Question: Recently, I have been working on an application. The goal of the application is to show you your last 10 photos taken in the Today view of the Notification Center, among other things. The application works perfectly in the iOS Simulator, but as soon as I put it on a real device for testing, it fails. It returns the error:
'''
fatal error: Unexpected nil while unwrapping an Optional value
'''
Typically this is very easy to fix since XCode highlights the code that returned nil and gives you the opportunity to fix it. In this case, none of my code gets highlighted. Instead, it highlights a line from Thread 1 (Is this the correct term? Thread 1?), as seen below:

Also note that above the highlited line is the line
'''
; function signature specialization <Arg[0] = Exploded, Arg[1] = Exploded of Swift.(_fatalErrorMessage (Swift.StaticString, Swift.StaticString, Swift.StaticString, Swift.UInt) -> ()).(closure #2)
'''
I included this line in the picture because of the "fatalErrorMessage" part of it. I suspect this could clue me in on the error, but I have no idea what this means. I'm not yet to the point of understanding that.
Also, after some thought, I placed a breakpoint at the viewDidLoad() function in the hopes of tracking any nil values, but the code appears to never even get to this point. It seems as if none of my code is being run.
Has anyone had problems like this/understands what that error code (If that's what it is) means? I'm pretty desperate now, hence me being here.
Thanks,
CodeIt
I placed a println line inside the viewDidLoad function to double check if it was being run. The println function runs and outputs correctly, so I think I may just have messed up my breakpoint somehow. Anyway - the code runs, but it still doesn't highlight any of my code causing the nil value.
As requested, I have inserted parts of my code. Please keep in mind that this code is a "first draft", if you will, and I have not yet gotten around to cleaning it up. I'm just trying to get it to work:
'''
@IBOutlet weak var currentPosLabel: UILabel!
var currentImgPos = 0
@IBOutlet weak var imageView: UIImageView!
var images: NSMutableArray!
var totalImageCountNeeded: Int!
func fetchPhotos() {
images = NSMutableArray()
totalImageCountNeeded = 10
self.fetchPhotoAtIndexFromEnd(0)
}
func fetchPhotoAtIndexFromEnd(index: Int) {
let imgManager = PHImageManager.defaultManager()
var requestOptions = PHImageRequestOptions()
requestOptions.synchronous = true
var fetchOptions = PHFetchOptions()
fetchOptions.sortDescriptors = [NSSortDescriptor(key: "creationDate", ascending: false)]
if let fetchResult = PHAsset.fetchAssetsWithMediaType(PHAssetMediaType.Image, options: fetchOptions) {
if fetchResult.count > 0 {
imgManager.requestImageForAsset(fetchResult.objectAtIndex(fetchResult.count - 1 - index) as? PHAsset, targetSize: view.frame.size, contentMode: PHImageContentMode.AspectFill, options: requestOptions, resultHandler: { (image, _) in
self.images.addObject(image)
if index + 1 < fetchResult.count && self.images.count < self.totalImageCountNeeded {
self.fetchPhotoAtIndexFromEnd(index + 1)
} else {
println("Completed array: \(self.images)")
}
})
}
}
}
override func viewDidLoad() {
super.viewDidLoad()
}
override func viewDidAppear(animated: Bool) {
// NOTE: I am calling the fetchPhotos() function here since earlier in my debugging I thought the problem may be that I was calling it too early in the viewDidLoad function. It an incorrect theory, but it was worth a try.
fetchPhotos()
if images.count > 0 {
imageView.image = images[1] as? UIImage
}
}
'''
I removed some parts of the code that I know have no reasons to cause my error, such as @IBActions, didReceiveMemoryWarning(), etc..
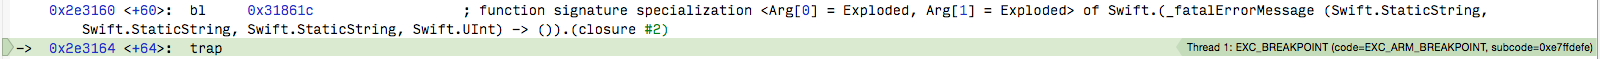
Answer: Even it's old question. I found my issue by deleting derived data from xcode.
Xcode -> window->Projects then select and delete your project derived data.